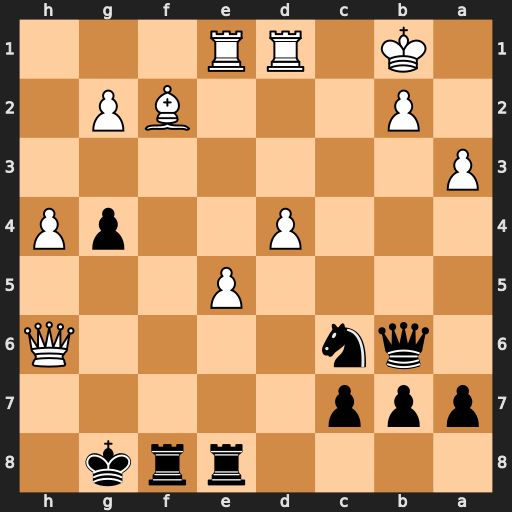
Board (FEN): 4rrk1/ppp5/1qn4Q/4P3/3P2pP/P7/1P3BP1/1K1RR3
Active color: b
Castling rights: -
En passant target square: -
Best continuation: Rxf2 Qg6+ Kf8 Re2 Rxe2